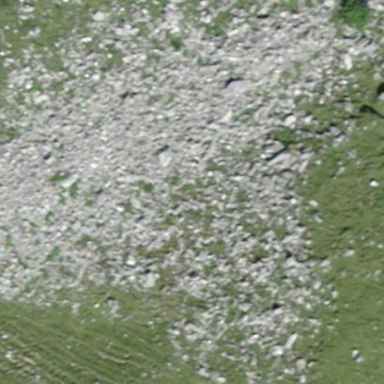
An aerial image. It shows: Scree landscape.